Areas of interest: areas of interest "Enshi Automobile Passenger Transport Central Station"
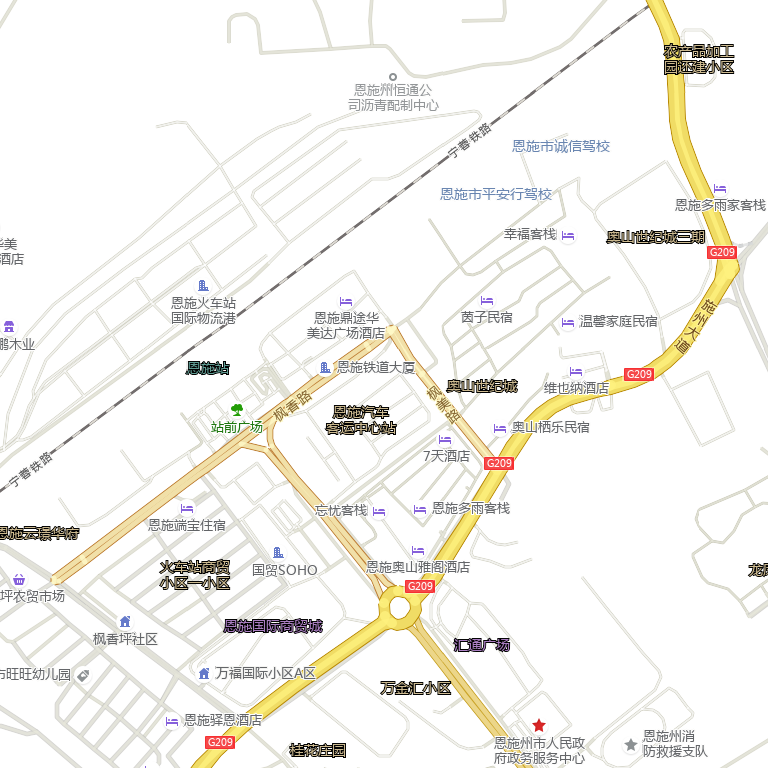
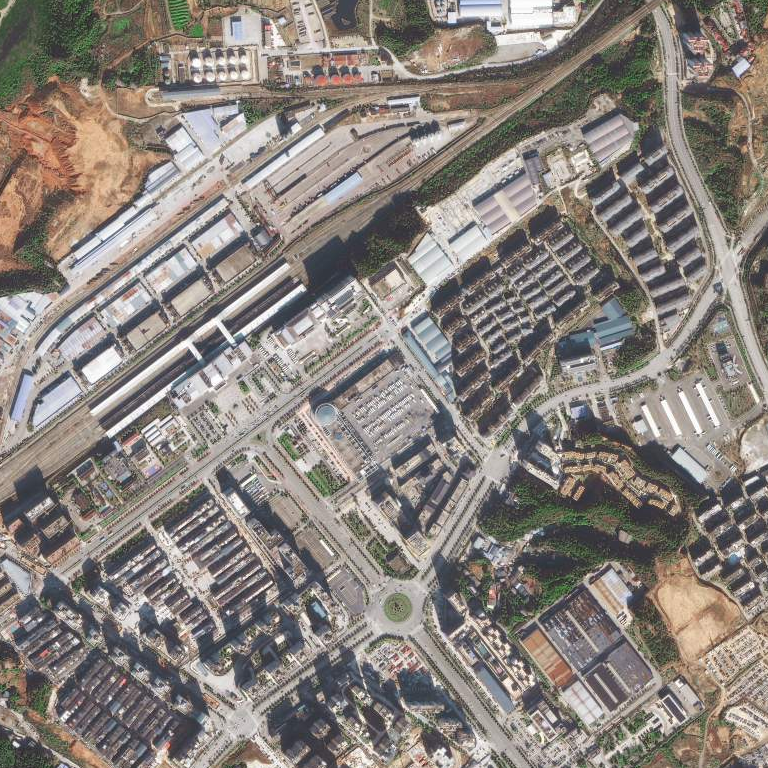